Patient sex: M
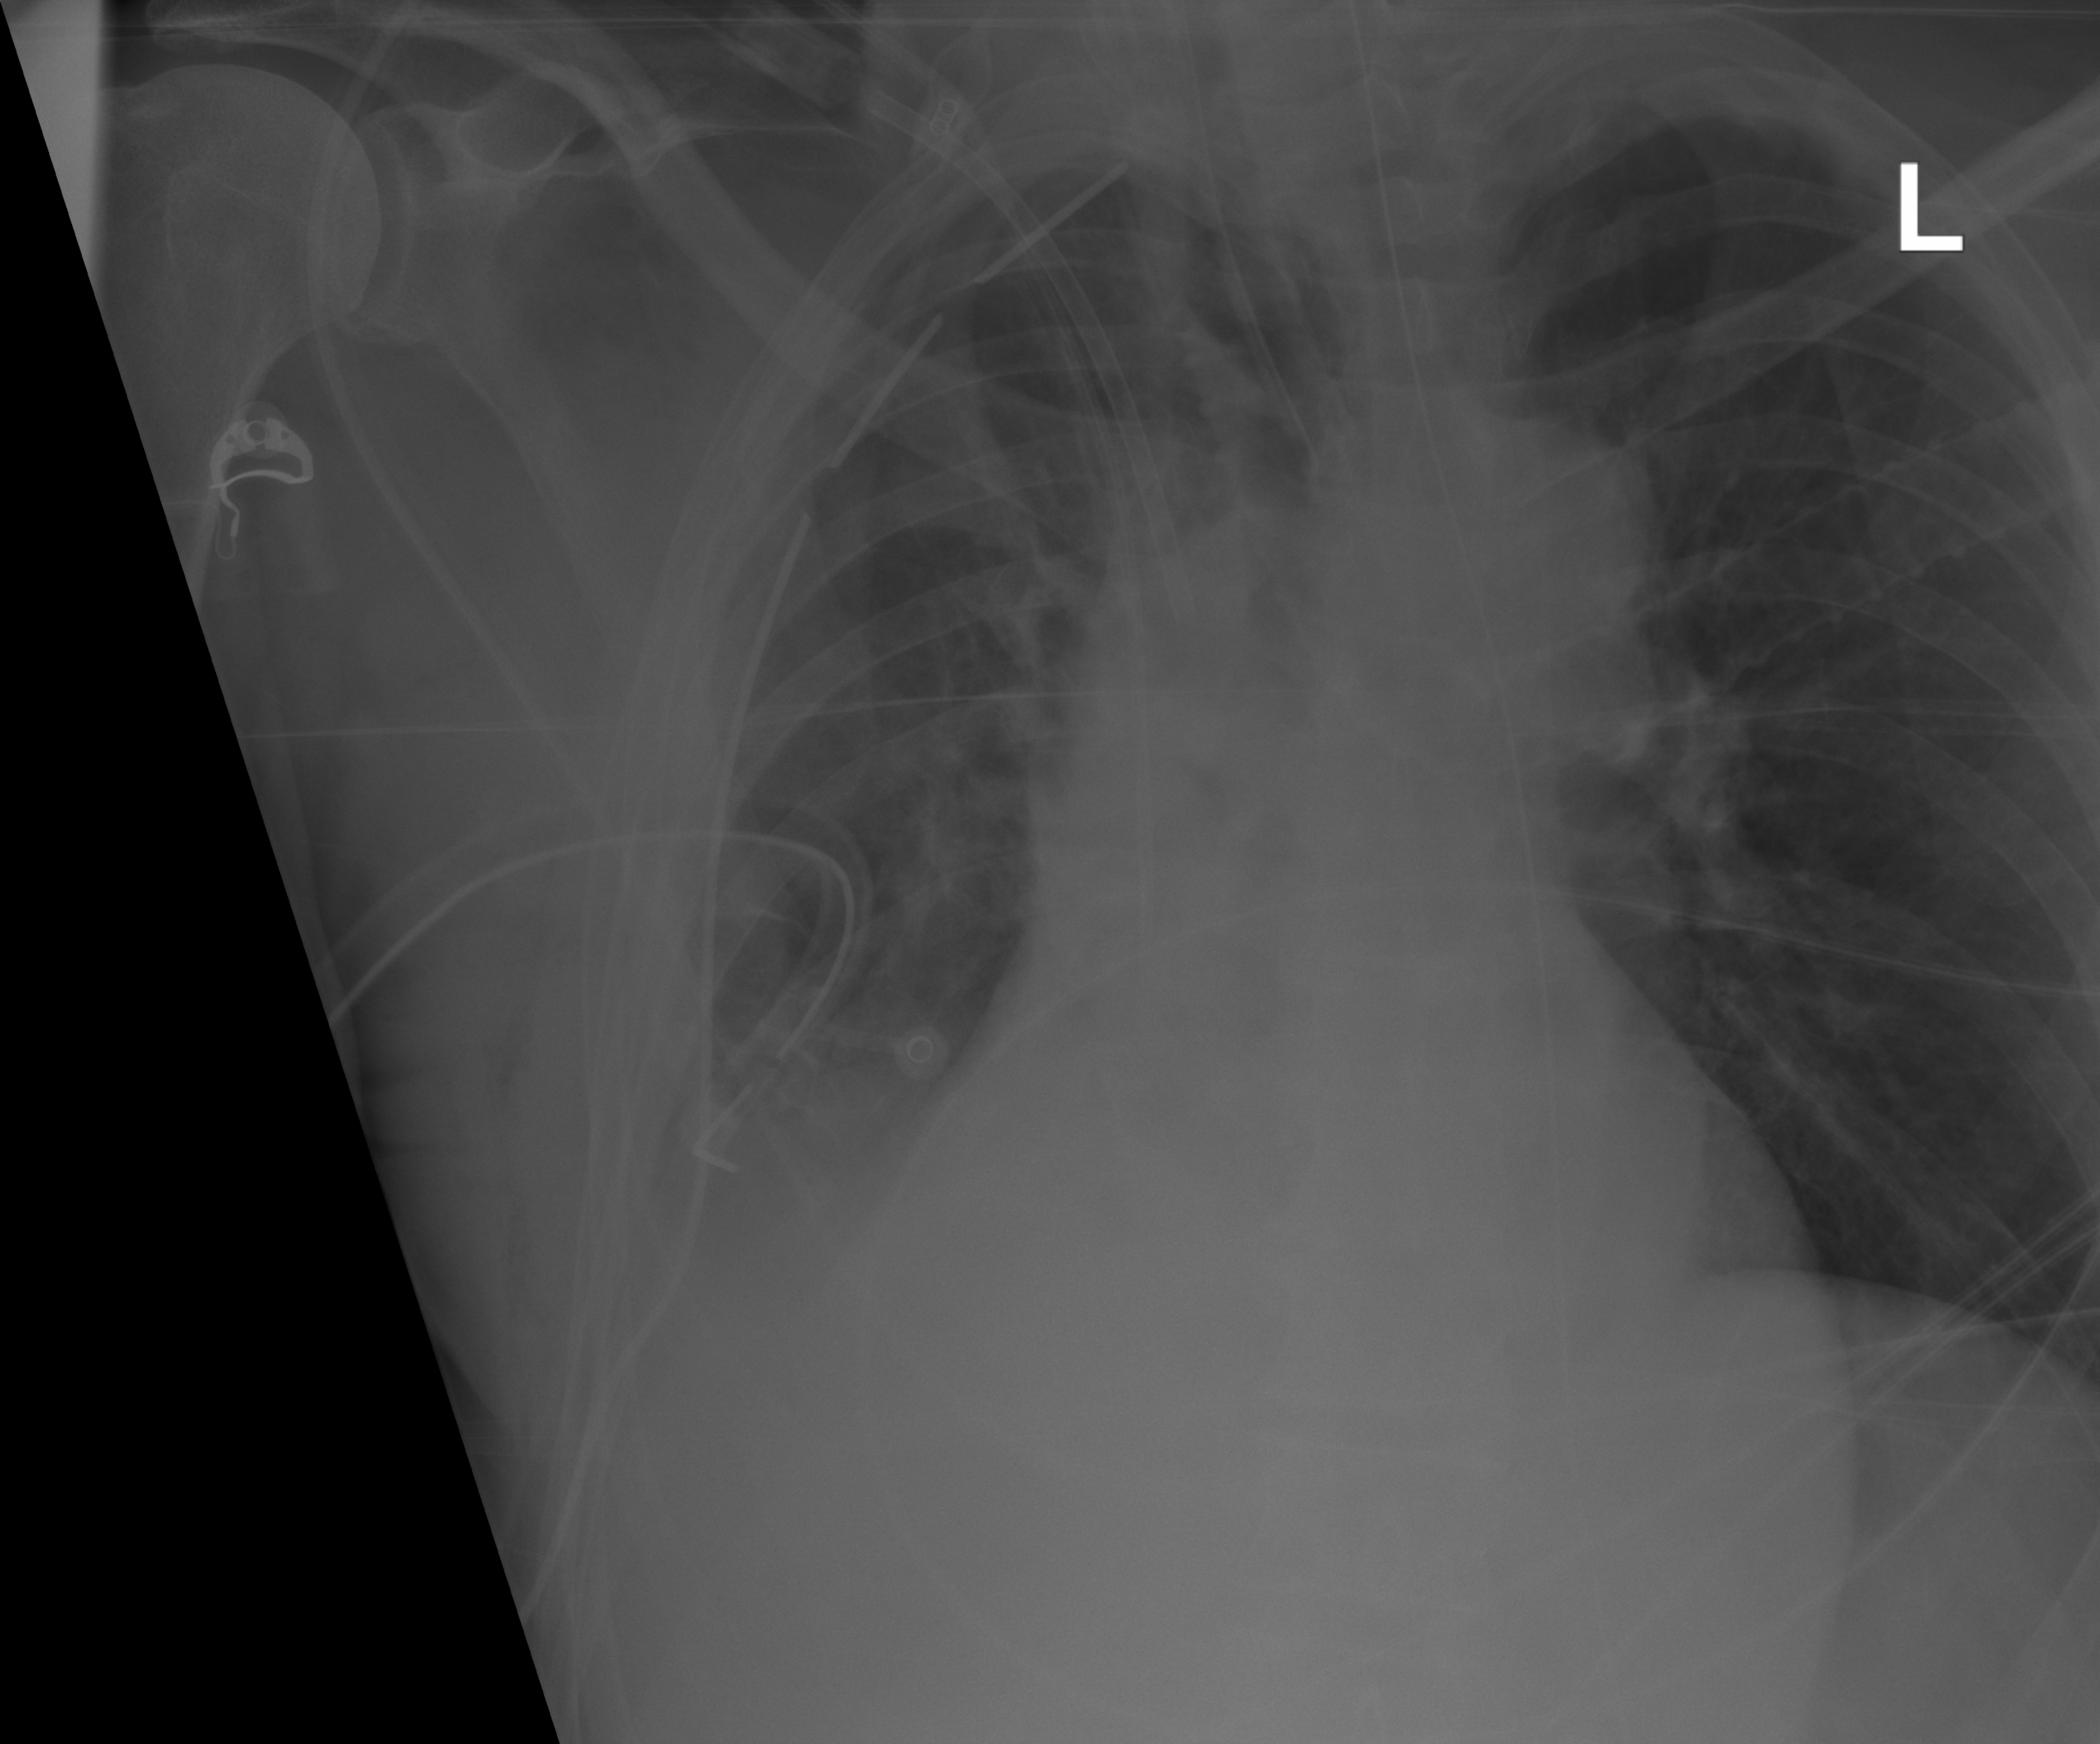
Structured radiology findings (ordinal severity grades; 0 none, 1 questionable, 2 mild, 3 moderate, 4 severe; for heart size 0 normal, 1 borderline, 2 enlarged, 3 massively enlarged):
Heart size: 2
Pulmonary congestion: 0
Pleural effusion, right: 2
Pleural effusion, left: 0
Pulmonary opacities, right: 0
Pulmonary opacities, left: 0
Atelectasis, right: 2
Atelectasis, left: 0